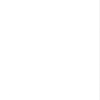
Label: dusty